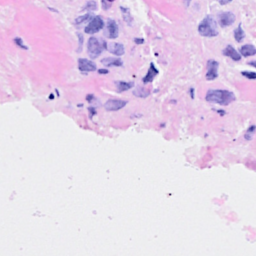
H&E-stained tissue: Breast